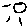
Label: sun